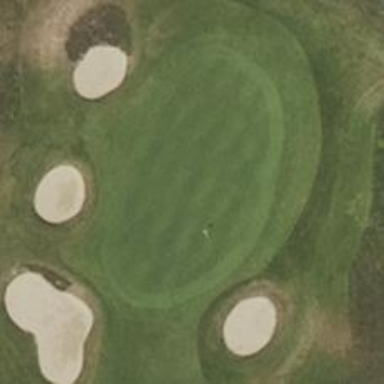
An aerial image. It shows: Golf hole.